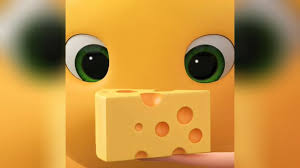
Label: nailong